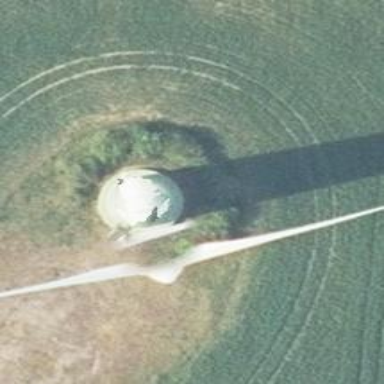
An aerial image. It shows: Wind generator using horizontal axis wind turbines.